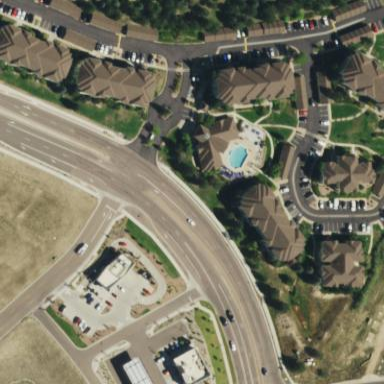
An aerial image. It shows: Residential area with apartments.